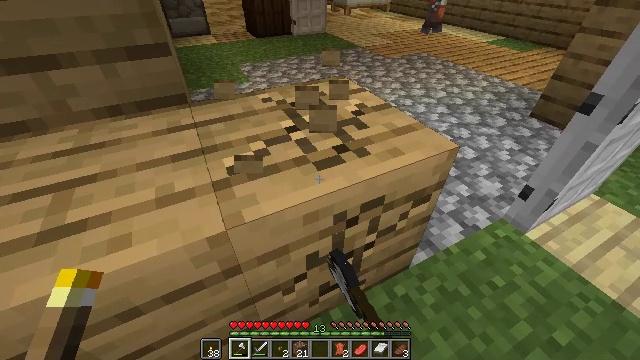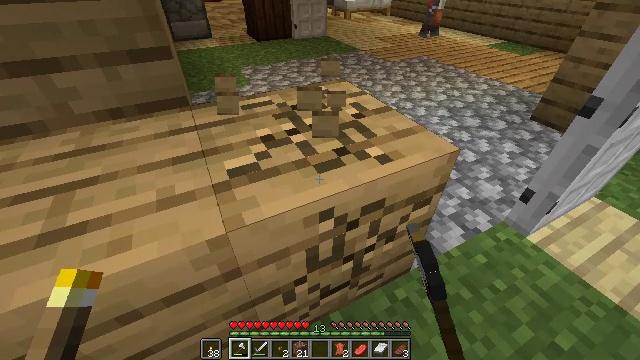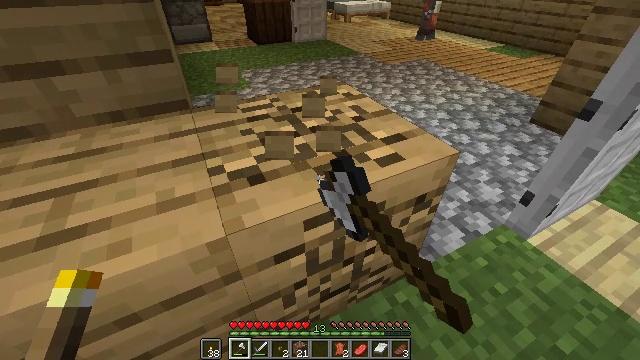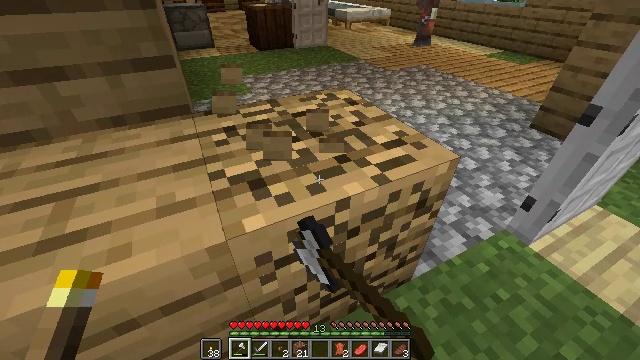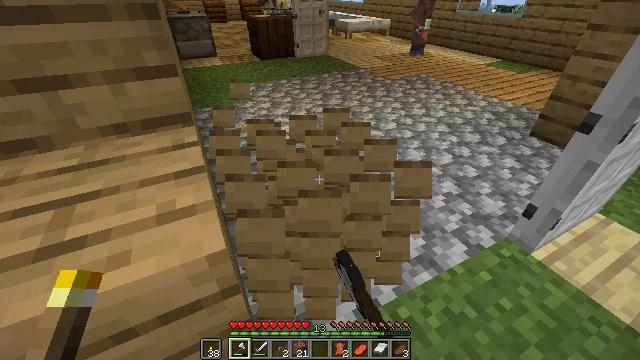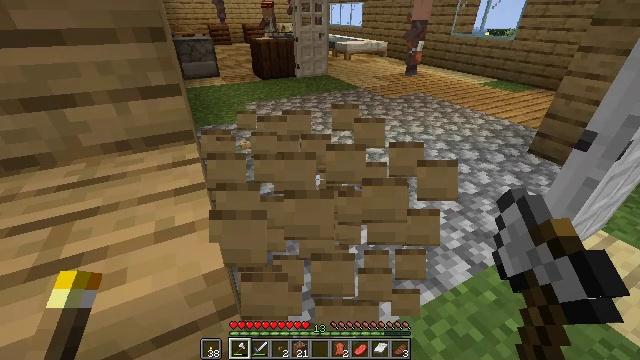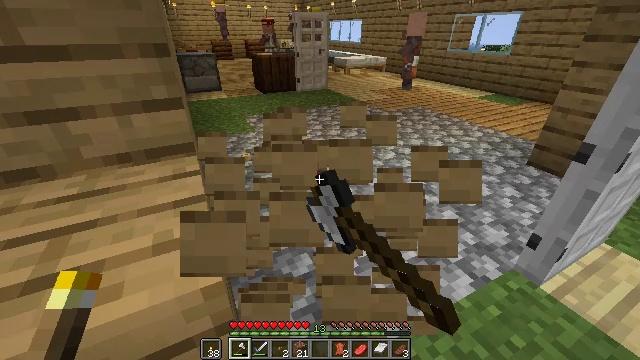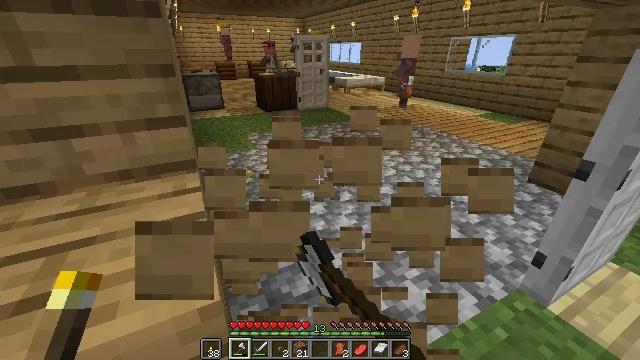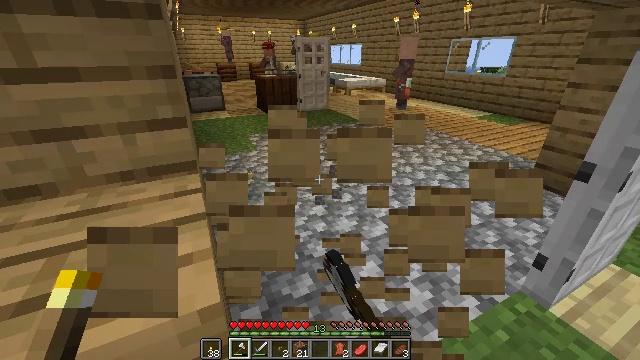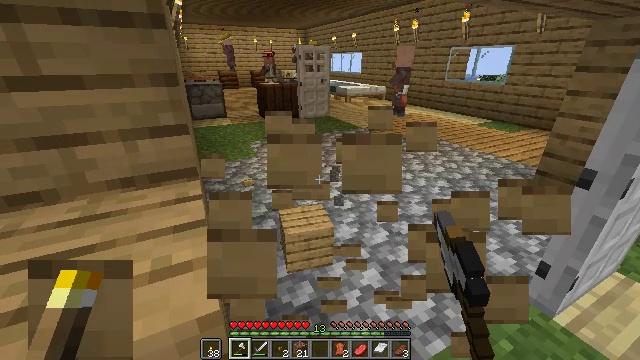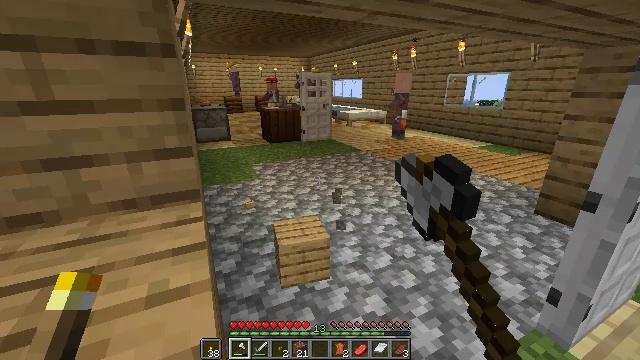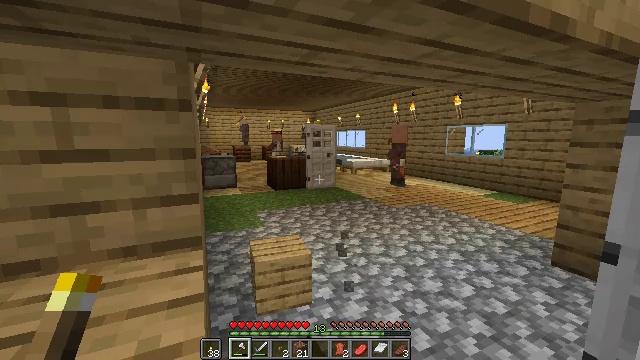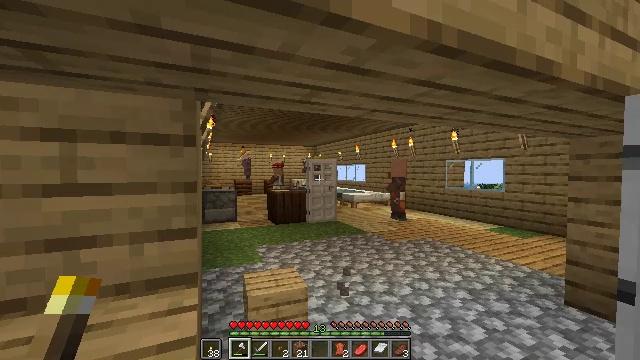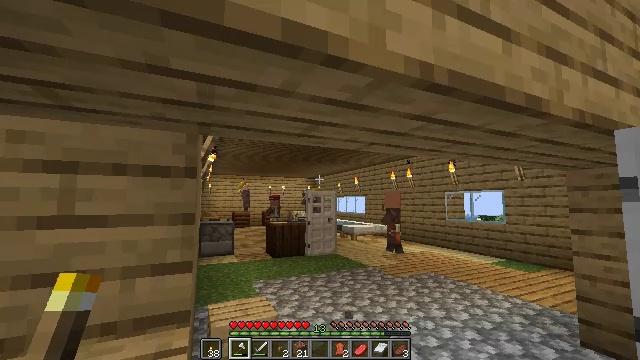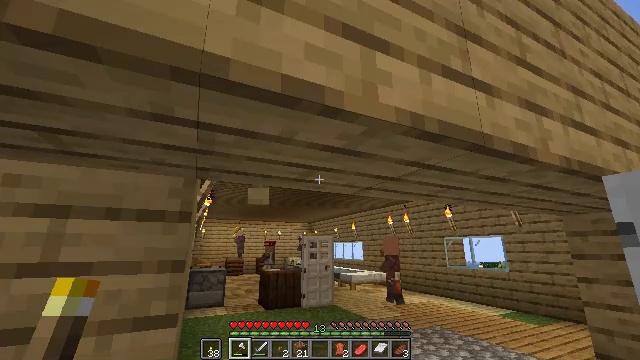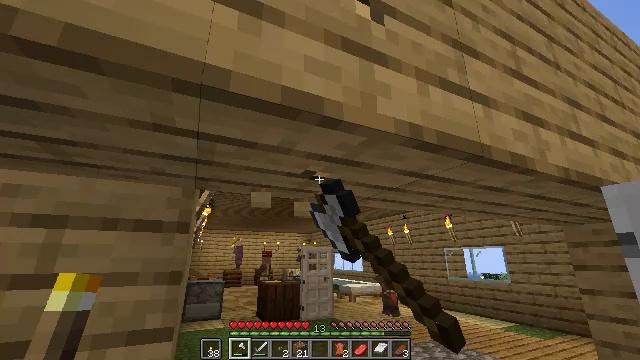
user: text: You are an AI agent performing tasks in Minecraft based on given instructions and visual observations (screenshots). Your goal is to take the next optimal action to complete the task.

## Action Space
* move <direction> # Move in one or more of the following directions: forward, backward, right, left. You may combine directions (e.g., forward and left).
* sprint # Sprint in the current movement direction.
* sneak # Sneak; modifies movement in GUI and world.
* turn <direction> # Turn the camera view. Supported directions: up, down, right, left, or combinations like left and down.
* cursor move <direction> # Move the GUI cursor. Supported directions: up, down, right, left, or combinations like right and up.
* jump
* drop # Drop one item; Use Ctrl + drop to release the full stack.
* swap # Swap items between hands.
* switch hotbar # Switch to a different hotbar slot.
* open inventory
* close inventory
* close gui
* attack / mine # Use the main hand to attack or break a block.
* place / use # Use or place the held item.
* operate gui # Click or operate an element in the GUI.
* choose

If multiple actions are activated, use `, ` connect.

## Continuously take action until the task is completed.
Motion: motion action
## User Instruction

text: Collect the oak planks from the structure.
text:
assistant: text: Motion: attack / mine
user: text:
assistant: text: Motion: attack / mine
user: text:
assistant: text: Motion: turn up, attack / mine
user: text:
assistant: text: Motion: turn up, attack / mine
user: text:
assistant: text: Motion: turn up, attack / mine
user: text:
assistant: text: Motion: turn up, attack / mine
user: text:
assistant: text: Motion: turn up, attack / mine
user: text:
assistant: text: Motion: attack / mine
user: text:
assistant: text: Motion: turn up, attack / mine
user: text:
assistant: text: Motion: turn up, attack / mine
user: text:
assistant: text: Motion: turn left and up, attack / mine
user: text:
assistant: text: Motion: turn up, attack / mine
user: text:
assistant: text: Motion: turn up, attack / mine
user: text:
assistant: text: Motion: turn up, attack / mine
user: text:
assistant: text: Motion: turn up, attack / mine
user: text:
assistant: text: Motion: attack / mine
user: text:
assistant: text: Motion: attack / mine
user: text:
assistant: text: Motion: turn up, attack / mine
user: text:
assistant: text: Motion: turn up, attack / mine
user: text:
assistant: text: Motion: attack / mine
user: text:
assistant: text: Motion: attack / mine
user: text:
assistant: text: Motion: attack / mine
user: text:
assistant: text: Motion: attack / mine
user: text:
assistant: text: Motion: attack / mine
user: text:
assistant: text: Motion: attack / mine
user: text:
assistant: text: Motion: attack / mine
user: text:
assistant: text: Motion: turn up, attack / mine
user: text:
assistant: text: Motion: turn right and up, attack / mine
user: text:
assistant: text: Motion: turn right and up, attack / mine
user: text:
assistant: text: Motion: turn right and up, attack / mine